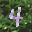
Label: 4